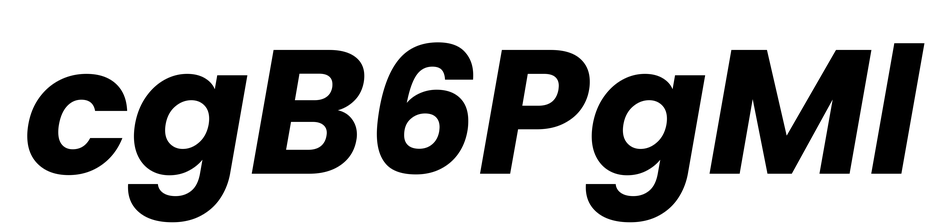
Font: Poppins-BoldItalic